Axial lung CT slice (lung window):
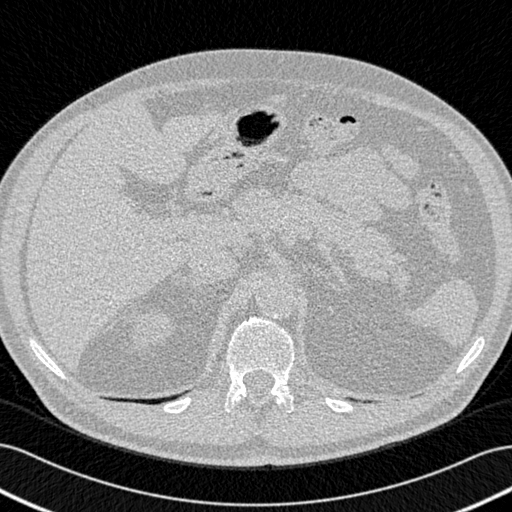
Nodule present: no